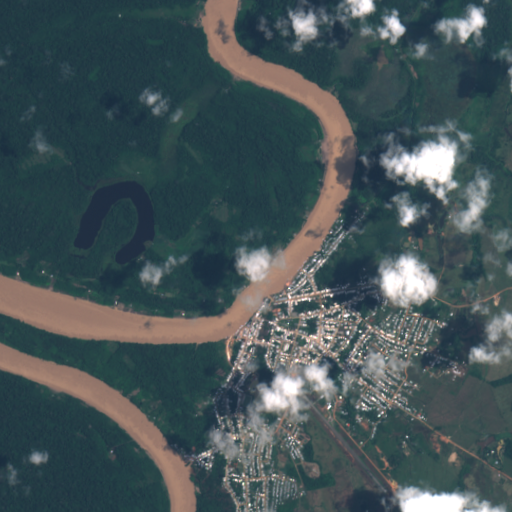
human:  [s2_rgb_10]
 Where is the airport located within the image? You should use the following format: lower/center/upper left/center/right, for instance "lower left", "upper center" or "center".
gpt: The airport is located in the lower right of the image.
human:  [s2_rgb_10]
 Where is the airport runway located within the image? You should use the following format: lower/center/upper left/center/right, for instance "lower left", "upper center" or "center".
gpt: The airport runway is located in the lower right of the image.
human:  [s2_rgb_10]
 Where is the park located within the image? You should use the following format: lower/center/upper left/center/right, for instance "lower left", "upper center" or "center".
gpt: The park is located in the lower center of the image.
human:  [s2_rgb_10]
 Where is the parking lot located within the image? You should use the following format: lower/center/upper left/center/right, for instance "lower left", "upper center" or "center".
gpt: There is no parking lot in the image.